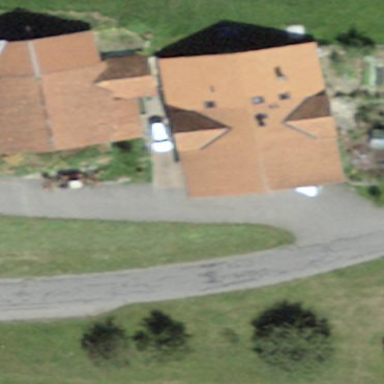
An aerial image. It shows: Residential building.